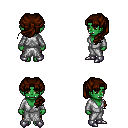
a pixel art fantasy rpg character, female body template, orc, green skin, white robe, gold greaves, brown princess hairstyle, metal boots, four views (front, back, left, right), 2x2 character sprite sheet, small pixel art, hard edges, no anti-aliasing